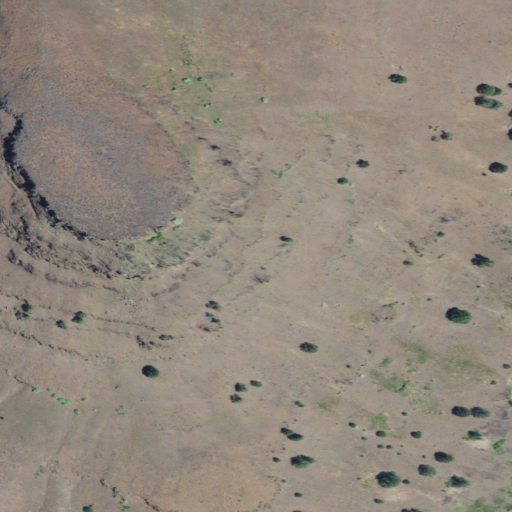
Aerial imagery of mountain in Oregon named Wildcat Point containing grassland and shrub